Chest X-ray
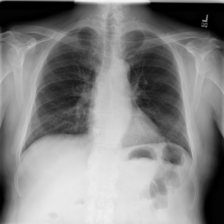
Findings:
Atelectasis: negative
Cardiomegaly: negative
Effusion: negative
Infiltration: negative
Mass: negative
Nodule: negative
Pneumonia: negative
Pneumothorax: negative
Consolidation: negative
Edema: negative
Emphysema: negative
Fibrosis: negative
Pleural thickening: negative
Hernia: negative